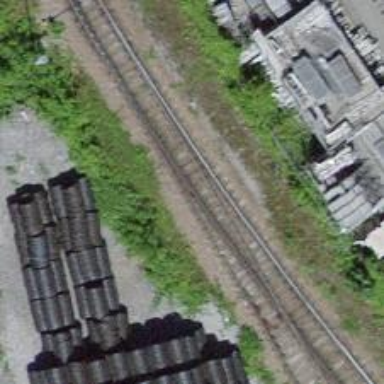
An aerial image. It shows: Railway switch.